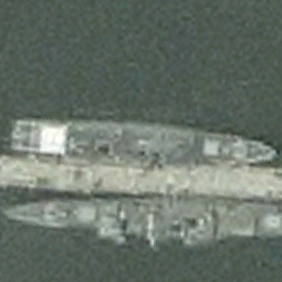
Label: destroyer